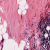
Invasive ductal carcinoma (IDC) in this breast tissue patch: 1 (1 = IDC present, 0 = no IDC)